Brain MRI, t2w sequence, axial 2D slice.
Patient: age 39, sex F, weight 95 kg, height 1.95 m
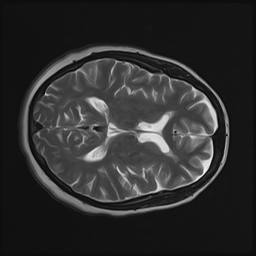